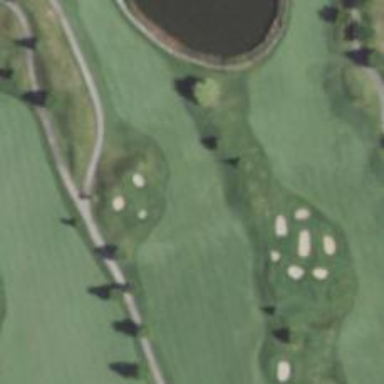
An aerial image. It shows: View of golf hole.